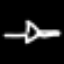
Label: airplane